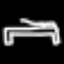
Label: bed